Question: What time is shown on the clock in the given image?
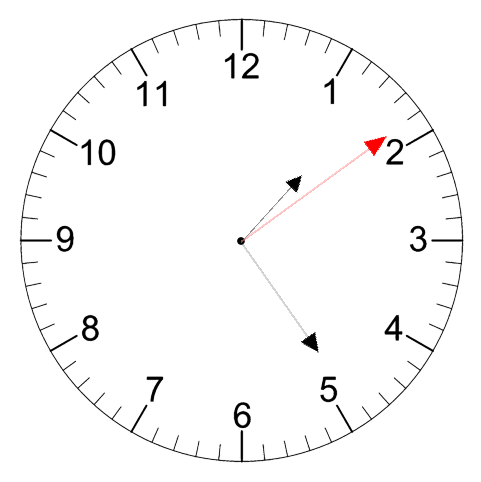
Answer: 01:24:09